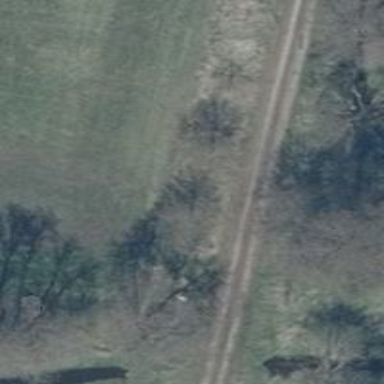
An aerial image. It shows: Gravel track with grade2 quality.